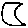
Label: moon